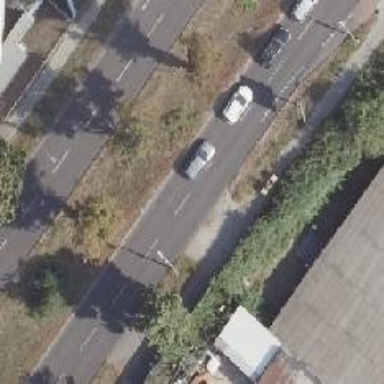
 classified as secondary road. It is dual carriageway."